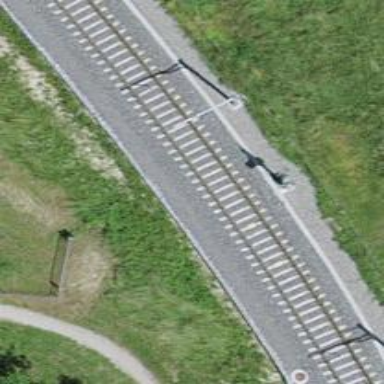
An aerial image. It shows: Railway signal.